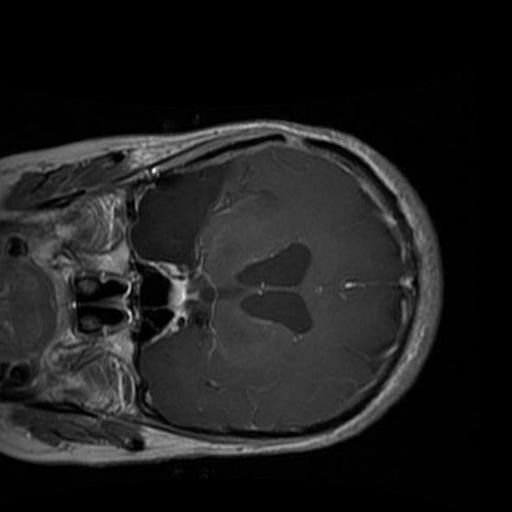
Label: brain_glioma